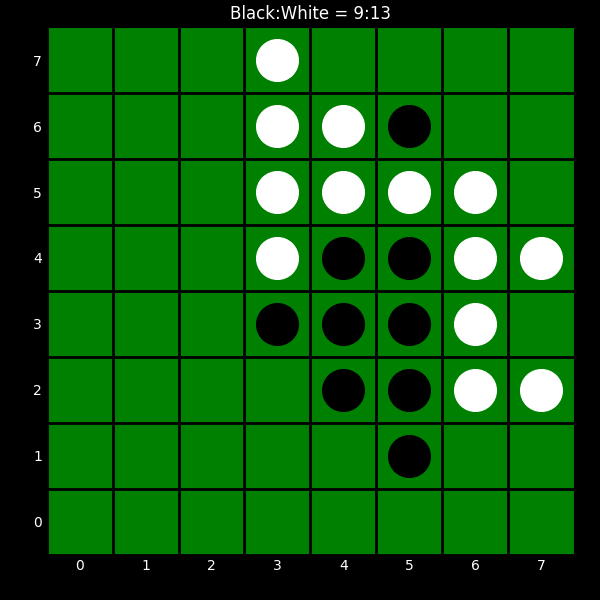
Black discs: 9
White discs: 13